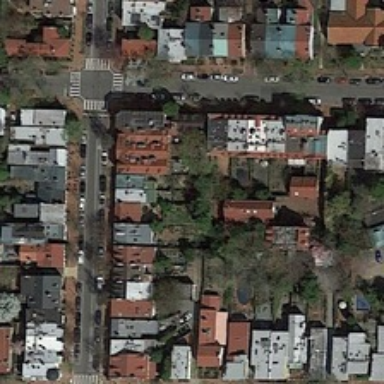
The residential buildings on both sides of the road are neatly arranged .